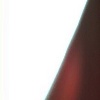
Label: sunburn